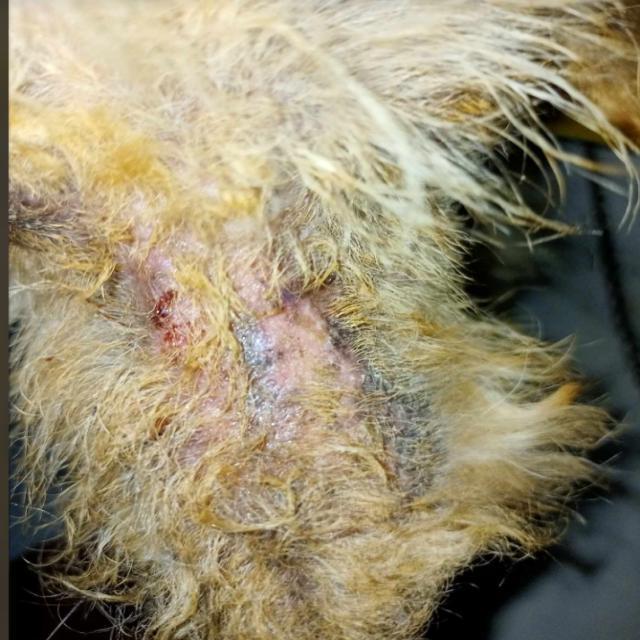
Canine demodicosis (Demodex mange) — caused by Demodex canis mites. Presents with alopecia, follicular papules, pustules, and comedones. Often localized on face and forelimbs.